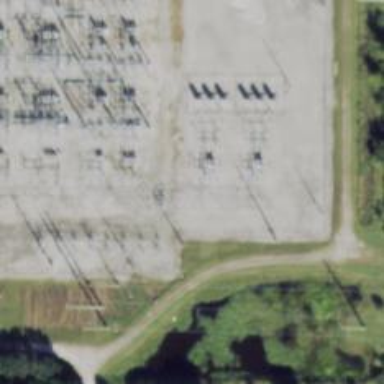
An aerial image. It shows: Switch for power supply.